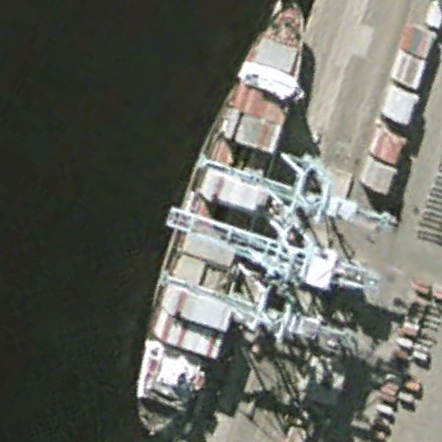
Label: Container_ship